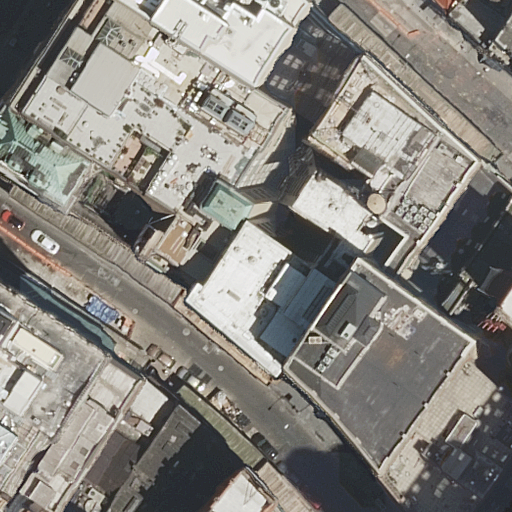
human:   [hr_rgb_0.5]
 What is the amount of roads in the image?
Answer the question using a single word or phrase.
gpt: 2

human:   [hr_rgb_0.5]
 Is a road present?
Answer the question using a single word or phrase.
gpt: yes

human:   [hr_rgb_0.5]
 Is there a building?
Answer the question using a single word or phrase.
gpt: yes

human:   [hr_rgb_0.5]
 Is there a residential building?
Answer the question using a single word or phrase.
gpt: yes

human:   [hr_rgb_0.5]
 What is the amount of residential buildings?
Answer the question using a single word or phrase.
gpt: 17

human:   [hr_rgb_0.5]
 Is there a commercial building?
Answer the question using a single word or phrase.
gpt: yes

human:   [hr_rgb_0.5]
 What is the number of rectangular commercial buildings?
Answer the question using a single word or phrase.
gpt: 0

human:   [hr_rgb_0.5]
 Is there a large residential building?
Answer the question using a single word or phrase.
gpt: yes

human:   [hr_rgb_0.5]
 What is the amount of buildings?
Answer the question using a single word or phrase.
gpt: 20

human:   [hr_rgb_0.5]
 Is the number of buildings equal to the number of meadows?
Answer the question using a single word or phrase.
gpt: no

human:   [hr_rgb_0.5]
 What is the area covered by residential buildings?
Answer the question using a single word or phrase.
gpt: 8141m2

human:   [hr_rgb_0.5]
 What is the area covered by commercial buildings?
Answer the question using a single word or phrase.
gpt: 409m2

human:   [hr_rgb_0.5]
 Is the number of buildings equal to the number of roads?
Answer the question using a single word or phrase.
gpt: no

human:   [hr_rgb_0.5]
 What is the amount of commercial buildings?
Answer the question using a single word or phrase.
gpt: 1

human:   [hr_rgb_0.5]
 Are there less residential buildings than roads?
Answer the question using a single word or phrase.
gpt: no

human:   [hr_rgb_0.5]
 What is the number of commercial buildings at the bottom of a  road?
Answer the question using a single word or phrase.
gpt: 0

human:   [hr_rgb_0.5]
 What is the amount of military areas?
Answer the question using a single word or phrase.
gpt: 0

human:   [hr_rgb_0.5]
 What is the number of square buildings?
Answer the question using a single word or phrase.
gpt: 0

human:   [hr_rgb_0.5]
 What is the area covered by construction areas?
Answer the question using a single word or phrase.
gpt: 0m2

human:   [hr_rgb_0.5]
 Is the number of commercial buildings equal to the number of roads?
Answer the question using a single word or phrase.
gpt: no

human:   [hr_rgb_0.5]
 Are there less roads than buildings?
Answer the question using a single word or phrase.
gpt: yes

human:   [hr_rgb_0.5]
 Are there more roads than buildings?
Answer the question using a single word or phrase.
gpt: no

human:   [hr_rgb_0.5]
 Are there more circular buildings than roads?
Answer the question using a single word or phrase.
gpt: no

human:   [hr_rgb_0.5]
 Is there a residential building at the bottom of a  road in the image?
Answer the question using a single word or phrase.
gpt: yes

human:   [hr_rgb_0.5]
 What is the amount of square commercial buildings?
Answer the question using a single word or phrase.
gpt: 0

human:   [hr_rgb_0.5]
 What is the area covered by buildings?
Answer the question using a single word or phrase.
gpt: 9252m2

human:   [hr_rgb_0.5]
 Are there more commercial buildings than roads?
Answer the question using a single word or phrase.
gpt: no

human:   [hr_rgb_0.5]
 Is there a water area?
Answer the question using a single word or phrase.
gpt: no

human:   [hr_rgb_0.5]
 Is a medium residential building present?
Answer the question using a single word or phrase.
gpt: yes

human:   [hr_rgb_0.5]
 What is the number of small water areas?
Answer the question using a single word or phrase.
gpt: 0

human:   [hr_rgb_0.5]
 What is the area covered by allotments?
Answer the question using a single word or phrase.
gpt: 0m2

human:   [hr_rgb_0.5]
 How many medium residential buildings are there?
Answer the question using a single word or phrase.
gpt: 3

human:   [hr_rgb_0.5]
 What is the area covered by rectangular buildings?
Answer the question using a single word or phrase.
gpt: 1693m2

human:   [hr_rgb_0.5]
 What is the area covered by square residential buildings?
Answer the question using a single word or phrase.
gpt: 0m2

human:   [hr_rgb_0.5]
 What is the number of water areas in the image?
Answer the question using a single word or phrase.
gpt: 0

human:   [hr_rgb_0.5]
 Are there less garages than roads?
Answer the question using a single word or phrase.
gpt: yes

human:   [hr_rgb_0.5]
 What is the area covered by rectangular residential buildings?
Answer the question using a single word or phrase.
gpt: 993m2

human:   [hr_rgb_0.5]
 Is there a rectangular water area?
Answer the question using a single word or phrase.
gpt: no

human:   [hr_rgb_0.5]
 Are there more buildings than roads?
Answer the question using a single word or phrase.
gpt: yes

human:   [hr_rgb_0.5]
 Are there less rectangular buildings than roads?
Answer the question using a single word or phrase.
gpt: no

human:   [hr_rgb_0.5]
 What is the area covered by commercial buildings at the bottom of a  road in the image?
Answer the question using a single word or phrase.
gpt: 0m2

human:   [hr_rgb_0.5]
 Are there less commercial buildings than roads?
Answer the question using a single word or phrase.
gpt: yes

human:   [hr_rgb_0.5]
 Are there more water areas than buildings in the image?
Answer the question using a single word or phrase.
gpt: no

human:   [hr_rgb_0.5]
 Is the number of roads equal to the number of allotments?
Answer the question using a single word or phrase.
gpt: no

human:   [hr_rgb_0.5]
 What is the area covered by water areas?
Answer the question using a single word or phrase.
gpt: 0m2

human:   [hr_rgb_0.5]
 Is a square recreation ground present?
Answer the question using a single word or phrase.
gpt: no

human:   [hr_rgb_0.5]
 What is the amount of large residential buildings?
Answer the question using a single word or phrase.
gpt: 8

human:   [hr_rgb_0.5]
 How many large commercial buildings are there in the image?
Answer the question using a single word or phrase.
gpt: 0

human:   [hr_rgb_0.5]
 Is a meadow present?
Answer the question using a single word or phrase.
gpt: no

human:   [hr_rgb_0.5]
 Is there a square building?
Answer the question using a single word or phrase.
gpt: no

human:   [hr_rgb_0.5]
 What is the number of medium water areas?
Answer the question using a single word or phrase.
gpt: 0

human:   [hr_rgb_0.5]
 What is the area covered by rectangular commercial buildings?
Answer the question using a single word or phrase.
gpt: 0m2

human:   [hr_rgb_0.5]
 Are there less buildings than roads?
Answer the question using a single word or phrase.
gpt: no

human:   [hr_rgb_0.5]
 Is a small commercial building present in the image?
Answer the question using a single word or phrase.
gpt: no

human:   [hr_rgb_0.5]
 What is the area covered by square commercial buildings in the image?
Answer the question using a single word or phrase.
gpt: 0m2

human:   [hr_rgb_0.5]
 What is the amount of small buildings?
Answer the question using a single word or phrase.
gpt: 6

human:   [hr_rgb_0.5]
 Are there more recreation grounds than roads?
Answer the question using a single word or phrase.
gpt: no

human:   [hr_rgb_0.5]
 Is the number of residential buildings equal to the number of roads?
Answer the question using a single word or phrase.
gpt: no

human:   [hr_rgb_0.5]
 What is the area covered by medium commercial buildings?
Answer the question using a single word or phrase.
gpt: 409m2

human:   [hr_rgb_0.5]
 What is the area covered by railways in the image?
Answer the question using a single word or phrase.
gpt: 0m2

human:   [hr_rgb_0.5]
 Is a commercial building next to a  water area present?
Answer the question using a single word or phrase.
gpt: no

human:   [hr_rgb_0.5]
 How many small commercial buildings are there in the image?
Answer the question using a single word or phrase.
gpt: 0

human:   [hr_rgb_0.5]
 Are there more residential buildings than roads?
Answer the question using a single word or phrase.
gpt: yes

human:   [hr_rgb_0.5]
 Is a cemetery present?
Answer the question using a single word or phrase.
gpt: no